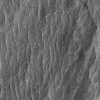
Atmospheric dust classification: not_dusty